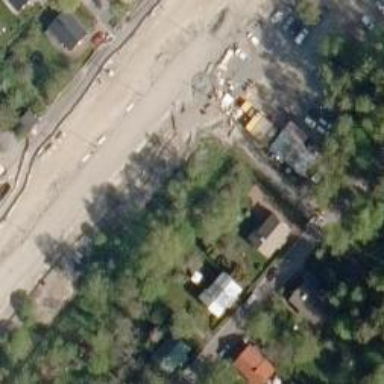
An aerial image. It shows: Culvert tunnel.